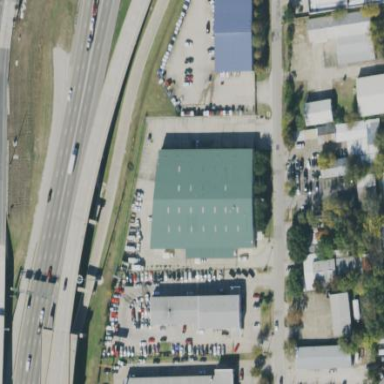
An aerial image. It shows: Warehouse building.